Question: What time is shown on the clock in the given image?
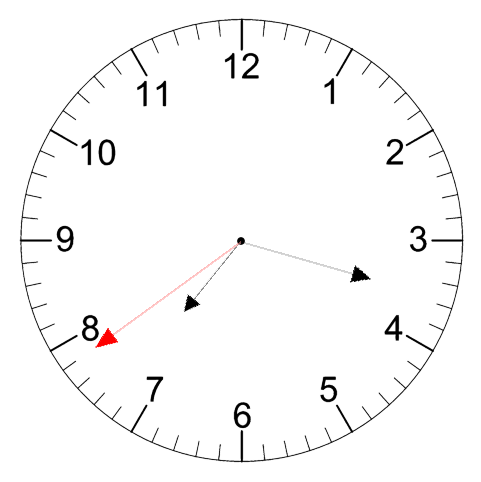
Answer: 07:17:39